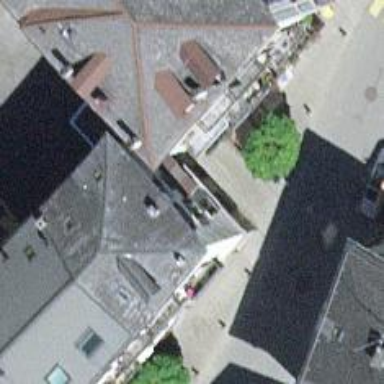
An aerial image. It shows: Convenience shop.